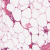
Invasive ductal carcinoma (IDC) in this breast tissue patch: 0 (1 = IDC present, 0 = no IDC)